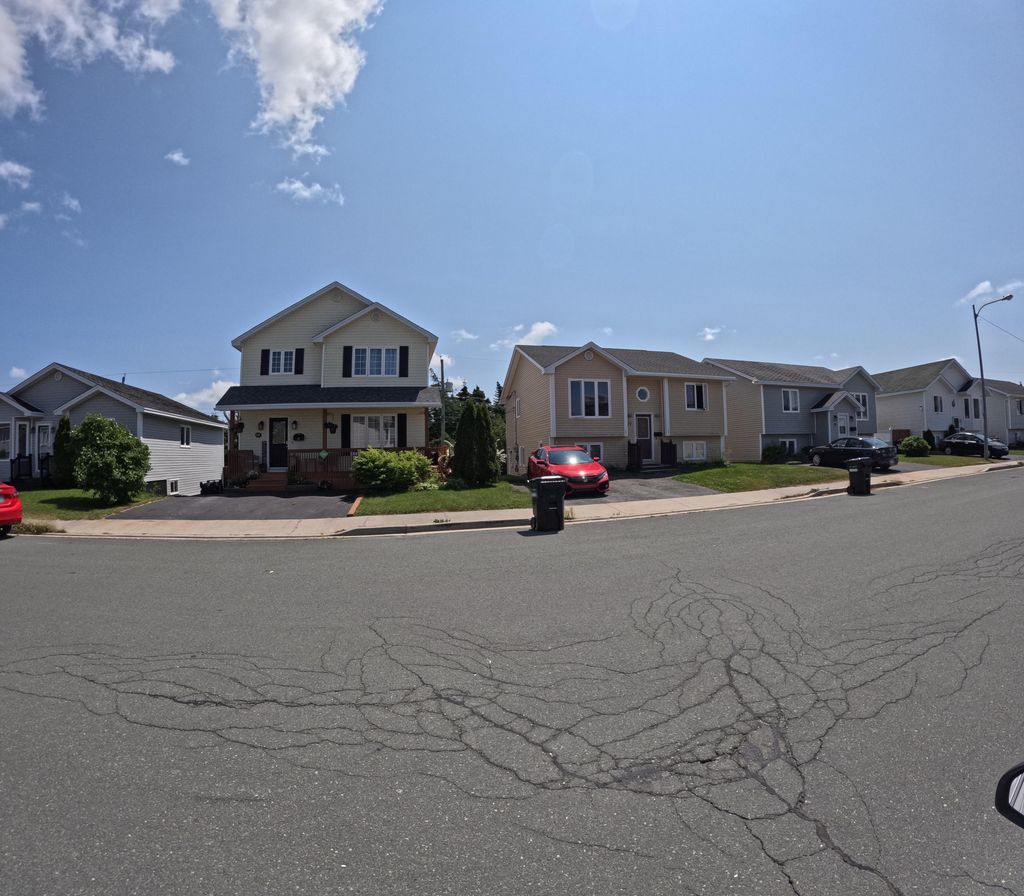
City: st_johns